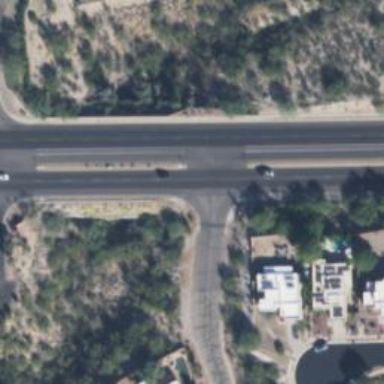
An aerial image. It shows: Unmarked crossing on the road.